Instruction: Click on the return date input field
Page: home
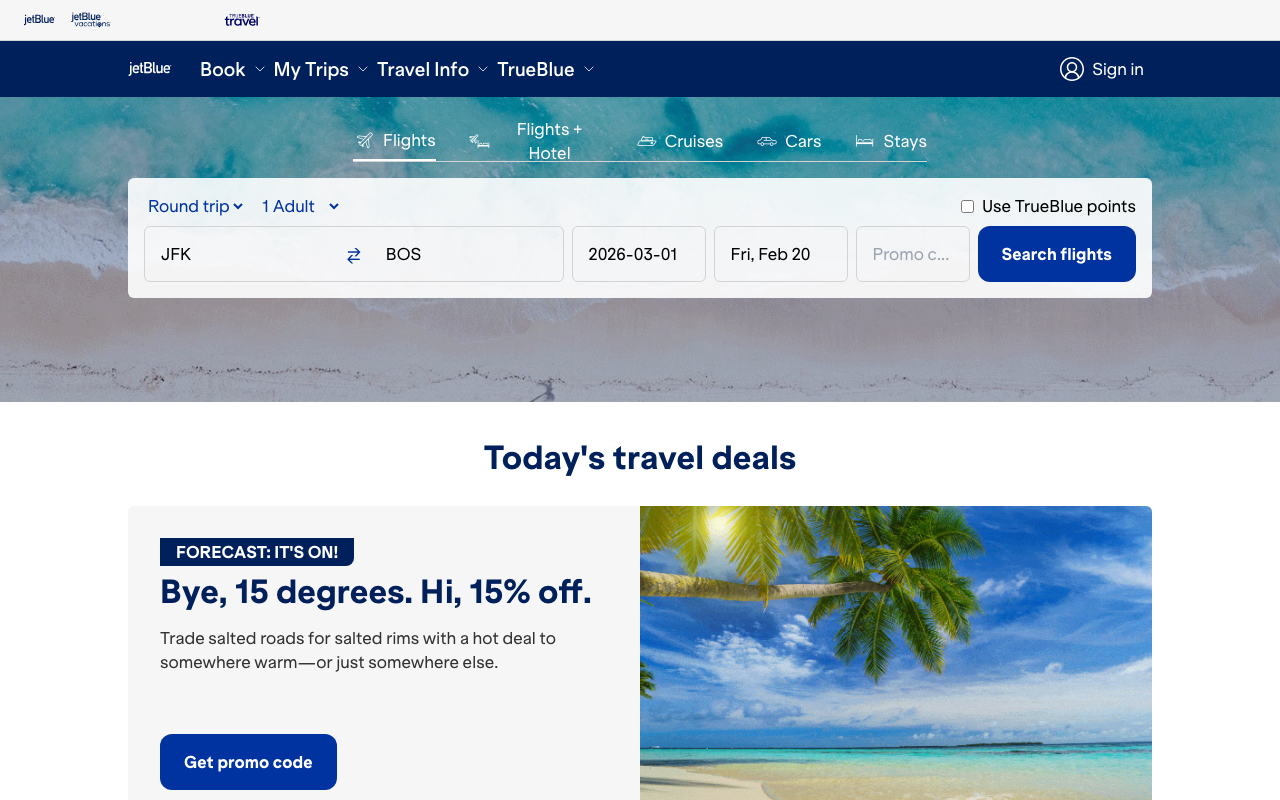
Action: click